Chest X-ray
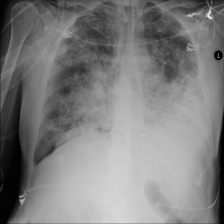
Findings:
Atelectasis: negative
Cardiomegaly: negative
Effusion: negative
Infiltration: positive
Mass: negative
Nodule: positive
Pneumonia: negative
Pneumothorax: negative
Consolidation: positive
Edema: negative
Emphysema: negative
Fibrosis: negative
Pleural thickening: negative
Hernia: negative